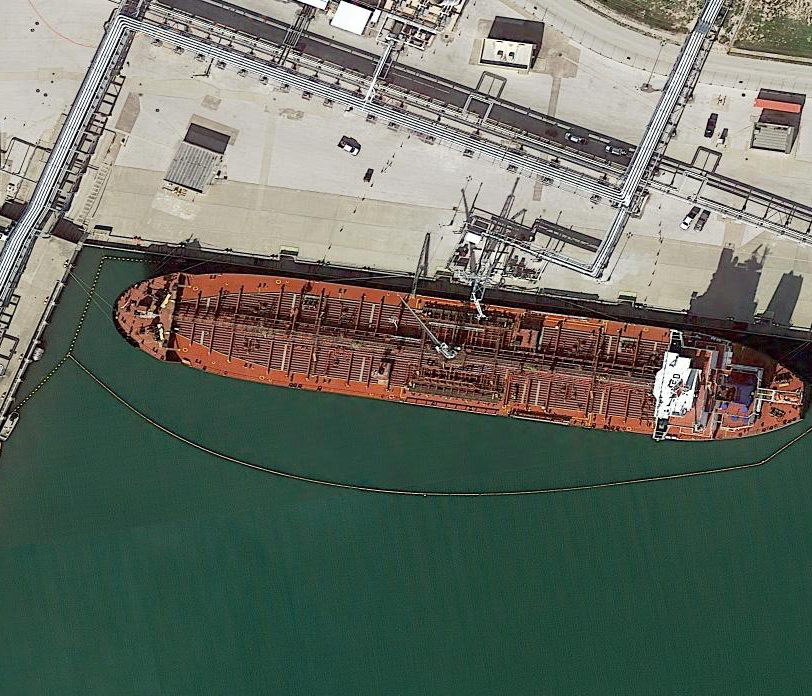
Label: Cargo_ship